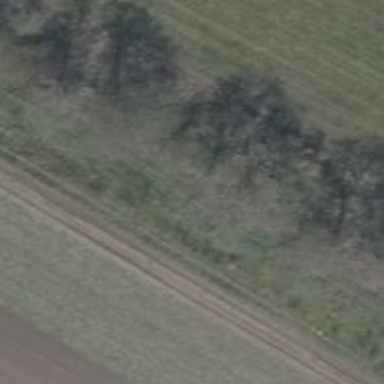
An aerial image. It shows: Row of deciduous broadleaved trees.